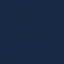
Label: SeaLake